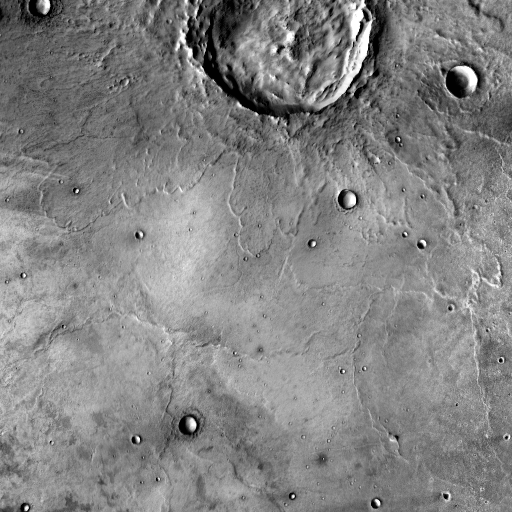
Crater classes present: Background, Other, Layered, Buried